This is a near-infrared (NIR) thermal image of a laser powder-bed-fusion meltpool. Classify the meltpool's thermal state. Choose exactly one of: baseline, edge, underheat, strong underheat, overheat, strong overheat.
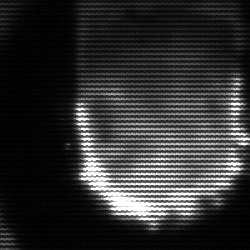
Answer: baseline